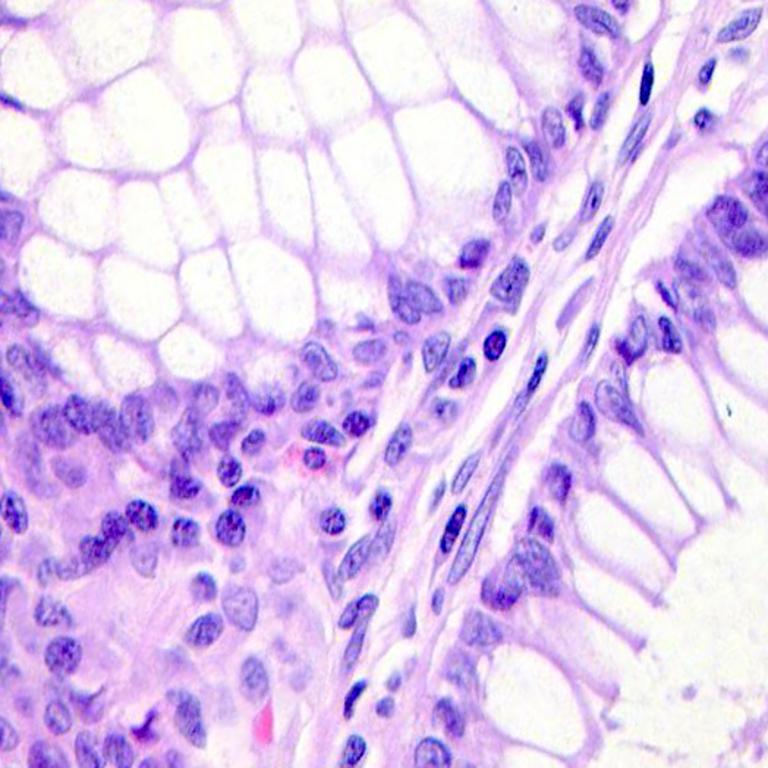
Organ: colon
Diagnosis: benign